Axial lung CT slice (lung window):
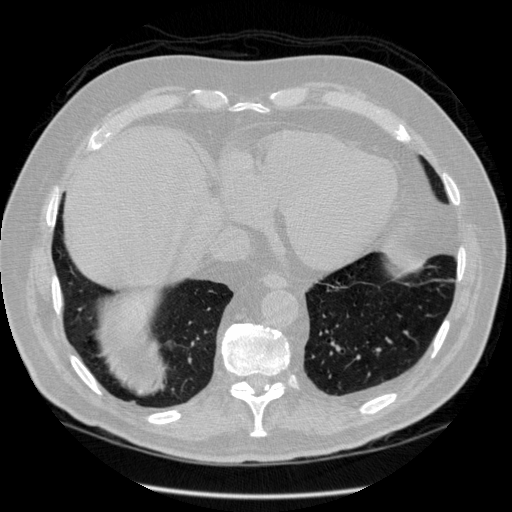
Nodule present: no